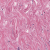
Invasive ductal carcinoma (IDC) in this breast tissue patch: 0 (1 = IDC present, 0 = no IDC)